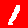
Digit: 1